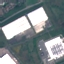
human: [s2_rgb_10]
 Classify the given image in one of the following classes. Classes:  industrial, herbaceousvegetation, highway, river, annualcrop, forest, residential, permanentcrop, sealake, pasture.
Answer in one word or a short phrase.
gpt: Industrial